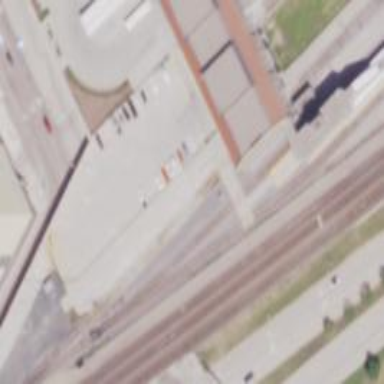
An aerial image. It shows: Rail spur service.